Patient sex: M
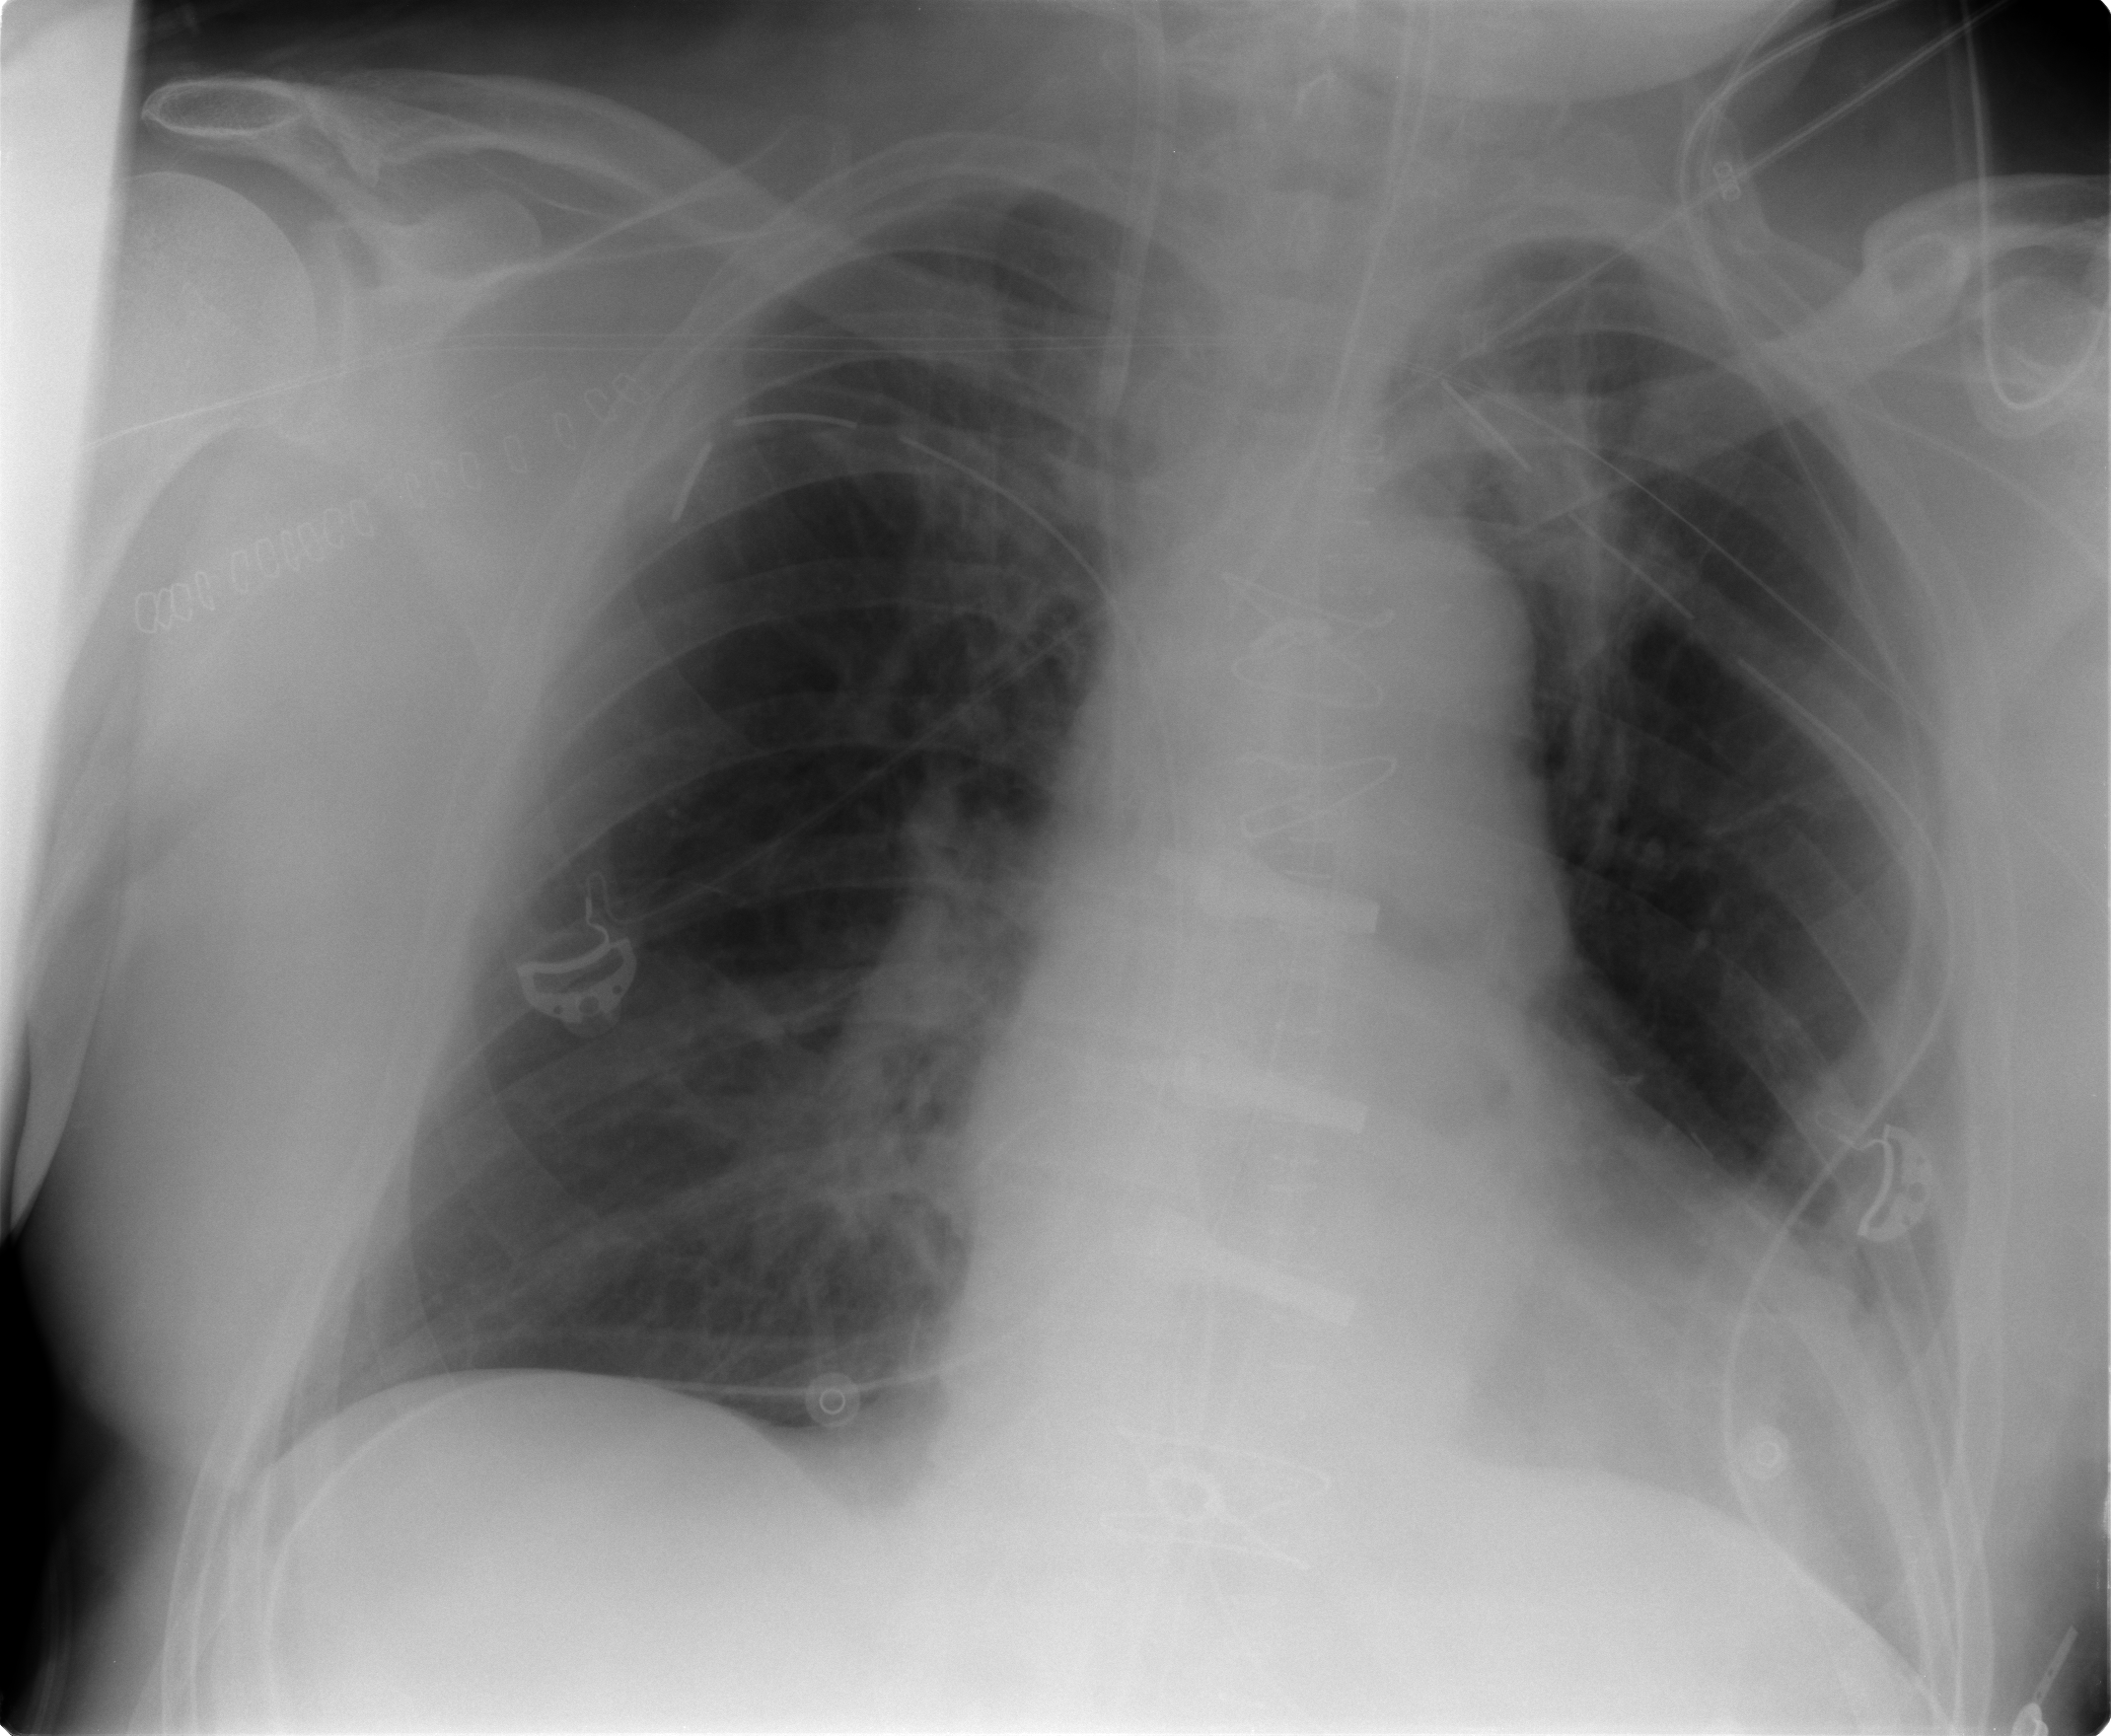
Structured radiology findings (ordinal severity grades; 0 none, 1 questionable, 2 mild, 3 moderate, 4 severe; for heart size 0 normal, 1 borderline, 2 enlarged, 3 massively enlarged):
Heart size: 2
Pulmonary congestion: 2
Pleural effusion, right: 0
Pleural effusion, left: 0
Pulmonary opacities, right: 0
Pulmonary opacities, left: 0
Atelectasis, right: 2
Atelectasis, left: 3